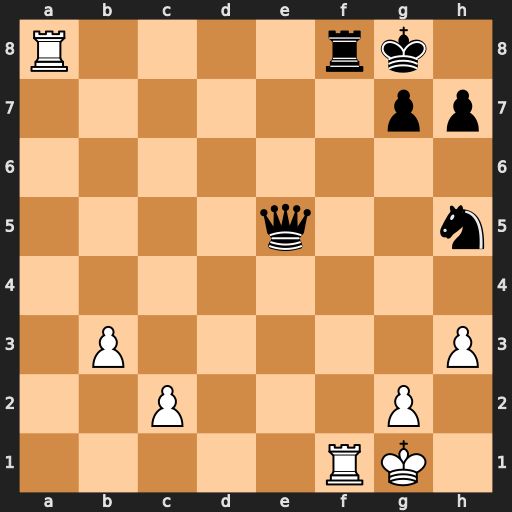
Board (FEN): R4rk1/6pp/8/4q2n/8/1P5P/2P3P1/5RK1
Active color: w
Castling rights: -
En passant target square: -
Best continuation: Rfxf8#